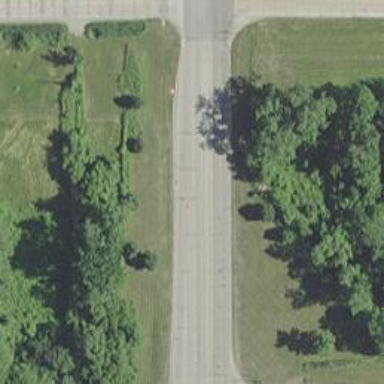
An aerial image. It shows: Secondary road.